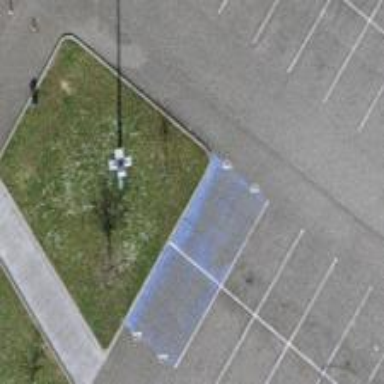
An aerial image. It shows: Parking space is available.